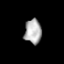
Tissue: prostate
Cell type: T cells
Senescence score: 0.3436
Nuclear area (px): 407
Mean DAPI intensity: 173.902